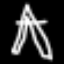
Label: The Eiffel Tower